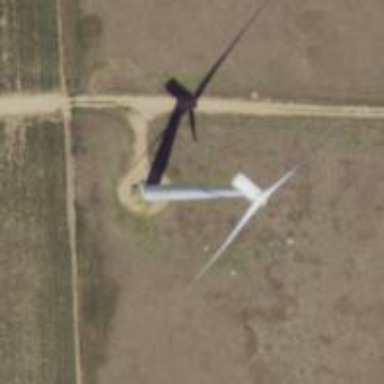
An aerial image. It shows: Wind generator using wind turbines of horizontal axis.